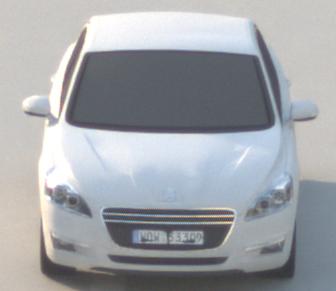
Make: Peugeot
Model: 508 120 VTi
Detailed model: 508 (I) Limousine
Model produced from: 2011/03
Model produced until: 2014/05
Doors: 4
Color: white
Road condition: dry road
Daytime: sunrise or sunset
Contrast: medium contrast